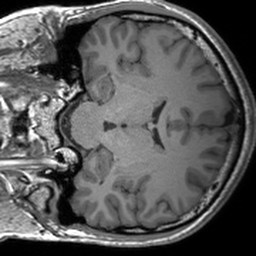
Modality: T1w
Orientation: coronal
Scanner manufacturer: siemens
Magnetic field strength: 3 T
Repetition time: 1.54 s
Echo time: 0.00234 s